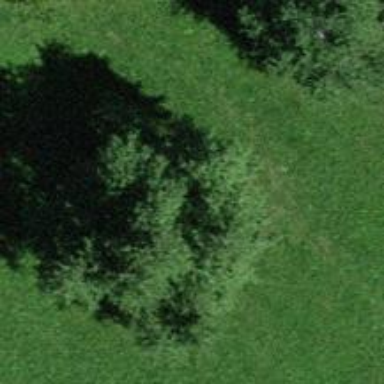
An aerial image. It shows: Beautiful tree in nature.